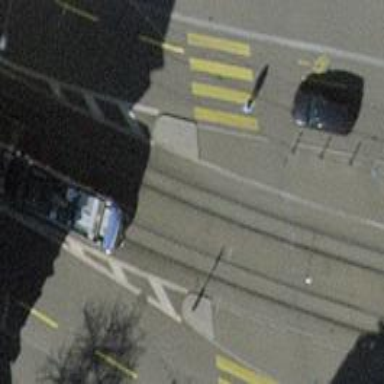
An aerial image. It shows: Unmarked crossing with pedestrian island.